Question: I want to avoid my player being able to stand inside walls. Each game tick my player moves some small distance and/or rotates.
The line segment intersects if it passes within a given distance of the triangle. There's a lot of subtlety to the problem, such as the triangle's locus corners being rounded and if the line segment is tangential to the triangle.
I have the usual ray/triangle intersection code.
However, a ray is a very poor approximation of a moving player! I have problems with the player's center missing edges but the player mesh passing through them.
How do you efficiently determine when and where a player collides with walls and obstacles in a 3D environment?
One general approach would be to have near-miss triangle code, where the ray is a ball-capped cylinder.
The general solution I've tried making is to imagine the player is a sphere; turning this inside-out, I have tried to make a mesh that is radius bigger than the actual walls and do collision rays on that. I want to compute a mesh that is some fixed distance in front of this mesh, i.e. a cube would expand to be a slightly larger cube with rounded edges and corners. (My meshes are rather less regular than a cube. Imagine a mesh representation of the inside of a boiler room, and imagine trying to compute a mesh that is 20 cm from all walls and boilers and door-frames and such in that room.) Here is a simple mesh around a barrel:

For each face I can compute the surface normal; this is how I know which way is 'out'.
My brainstorming makes me imagine multiplying each face's normal by the fixed distance and then emitting a triangle with the corresponding offset.
This would however leave holes at the edges and would perhaps(?) cause some edges to pass through very tight acute corners?
I can also imagine joining each edge as ball-ended cylinders too and so on.
The approach I used for the barrel above is to compute the average normal of all faces sharing a vertex and then multiply that by the collision radius. It doesn't cope with acute angles well, and what to do if a vertex is falsely-shared between faces that are on opposite sides?
I will be computing this mesh, and then performing ray intersections, in Javacsript. So performance is a consideration too. A too fine detailed mesh will be expensive to do collision detection upon.
How can you effectively compute a good-enough loci mesh? Or do loci-aware fuzzy triangle intersection? Or is there a better way to do collision, and can it somehow model that things move in arcs rather than straight lines?
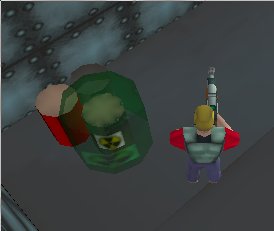
Answer: (no-one picked up the bounty :( <URL>
Its surprisingly tricky maths and googling doesn't find much ready-made code to copy.
A <URL> is to the triangle by the radius, add also test each of the three triangle edges as capsules.
To extrude the triangle, you just multiply the triangle's normal by the capsule radius, offset each triangle corner by that amount and then do the normal line-segment triangle test against it.
The capsule test for each triangle edge is rather more expensive as you have to do it three times. Its possible that using the barycentric coordinates from the triangle test will help avoid some of the capsule edge tests but I haven't thought this through. You can also avoid the capsule test on edges that are shared with other triangles that are obtuse enough; you could compute this and mark those edges. I haven't bothered (yet).
I found that pre-computing the bounding sphere of each face and doing an intersection test with the bounding sphere of the capsule was a super-cheap way to avoid this expensive test most of the time. I also pre-compute the normals of each face, although that's a smaller win.
As the test is so expensive, the best thing to do is treat the player as a single sphere and have the intersection code give a list of face intersections. You can then model the player as a series of smaller spheres flying in formation, and you only have to do capsule face intersection code for the faces that the first pass with the bigger sphere found.